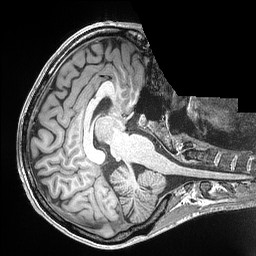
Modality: T1w
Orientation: axial
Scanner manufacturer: siemens
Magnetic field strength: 3 T
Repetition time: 2.3 s
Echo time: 0.00298 s